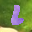
Label: 6